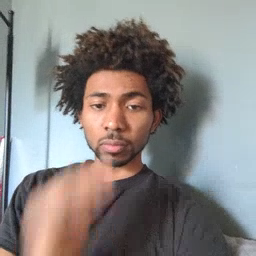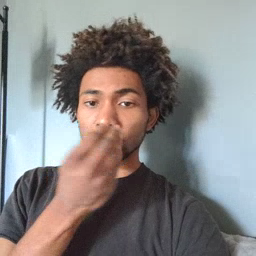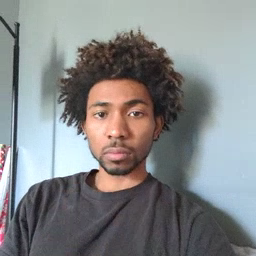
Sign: flower